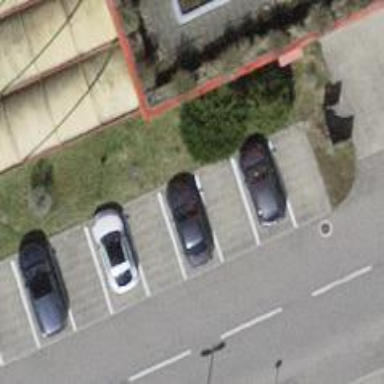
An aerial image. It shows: Parking available on the street side.